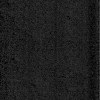
Atmospheric dust classification: dusty